Question: This is a snippet of my code.
'''
Declare Function ReadProcessMemory Lib "kernel32" _
(ByVal hProcess As Long, _
ByVal lpBaseAddress As Long, _
lpBuffer As Any, _
ByVal nSize As Long, _
lpNumberOfBytesRead As Long) As Long
Dim bytearray As String * 65526
Dim GetWindowsFormsID
ReadProcessMemory(processHandle, bufferMem, ByVal bytearray, size, lp)
GetWindowsFormsID = ByteArrayToString(bytearray, retLength)
Function ByteArrayToString(bytes As String, length As Long) As String
Dim retValStr As String
Dim l As Long
retValStr = String$(length + 1, Chr(0))
l = WideCharToMultiByte(CP_ACP, 0, bytes, -1, retValStr, length + 1, Null, Null)
ByteArrayToString = retValStr
End Function
'''
I got '94 null' error while calling WideCharToMultiByte. But I'm sure bytes is not empty.

Is this the exact procedure to convert this output into String?
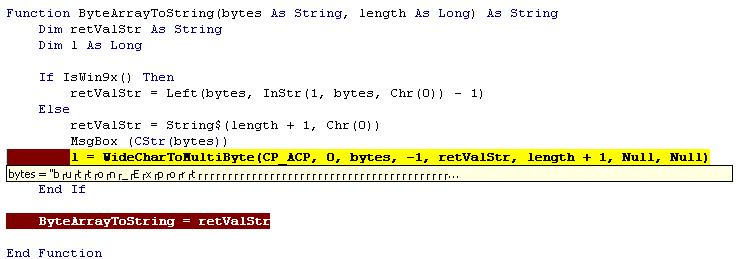
Answer: OK, this is solved (and also <URL>. The issue is actually convert WideChar string into ANSI string. I use CopyMemory instead of WideCharToMultiByte.
'''
Public Declare Sub CopyMemory Lib "kernel32" Alias "RtlMoveMemory" (Destination As Any, Source As Any, ByVal Length As Long)
Function ByteArrayToString(bytes As String, Length As Long) As String
Dim retValStr As String
retValStr = String(Length - 1, Chr$(0))
CopyMemory ByVal StrPtr(retValStr), ByVal bytes, Length * 2
ByteArrayToString = retValStr
End Function
'''